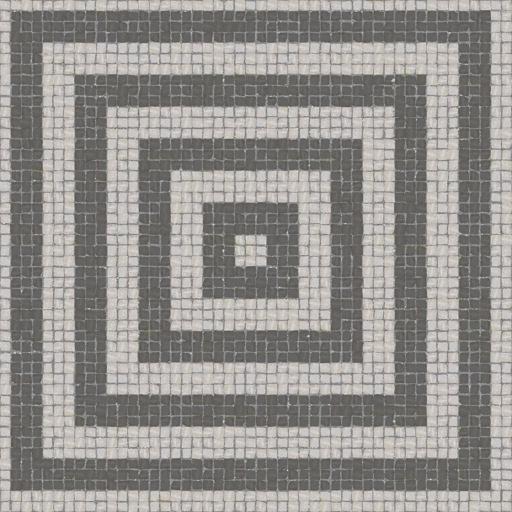
Tags: pattern paved pavement paving stones square tiled tiles